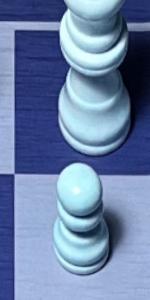
Label: Pawn_White